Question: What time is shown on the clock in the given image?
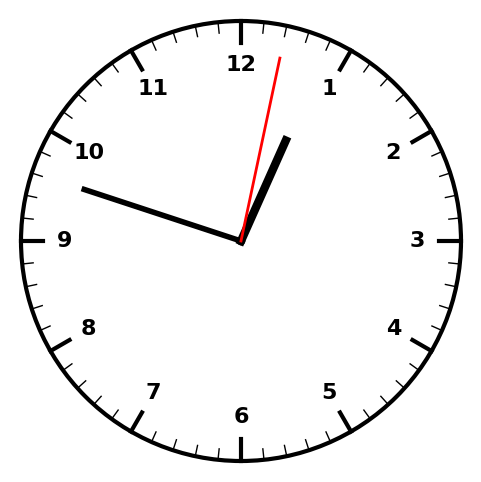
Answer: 12:48:02